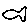
Label: fish